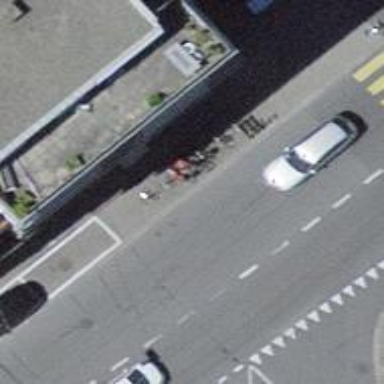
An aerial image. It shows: Bicycle rental service.